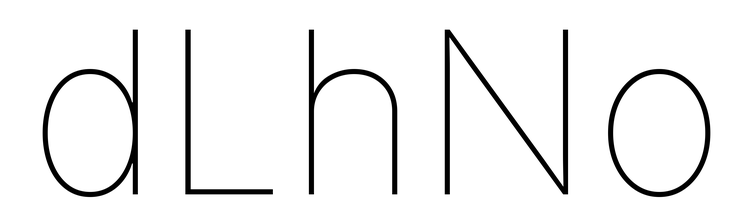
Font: Inter_Thin